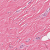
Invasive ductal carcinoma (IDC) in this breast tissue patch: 0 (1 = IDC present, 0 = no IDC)